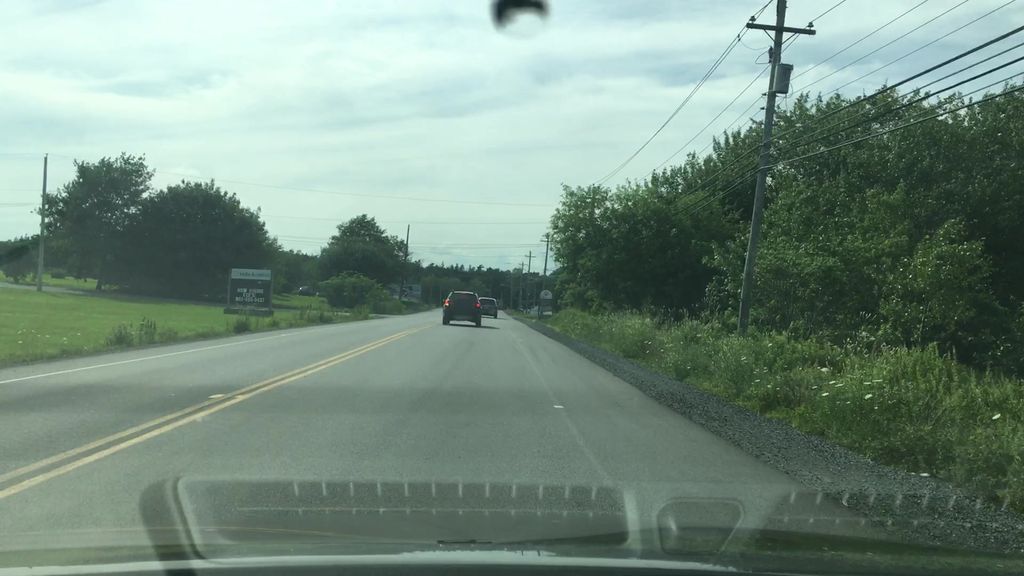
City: halifax